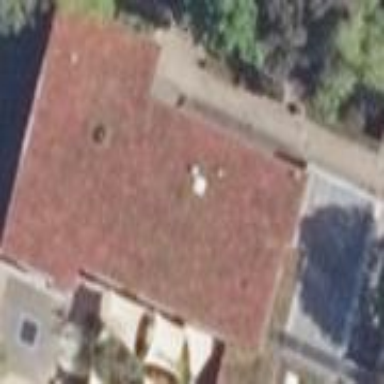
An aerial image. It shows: Kindergarten building.